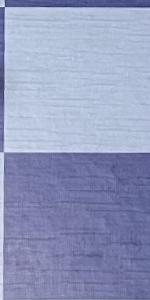
Label: Empty